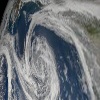
Label: cloud